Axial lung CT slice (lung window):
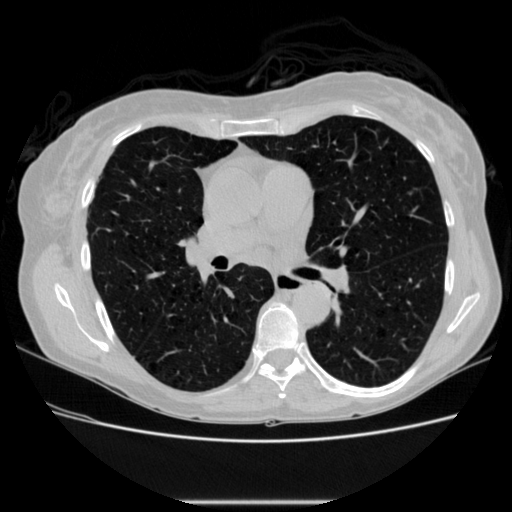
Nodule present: no